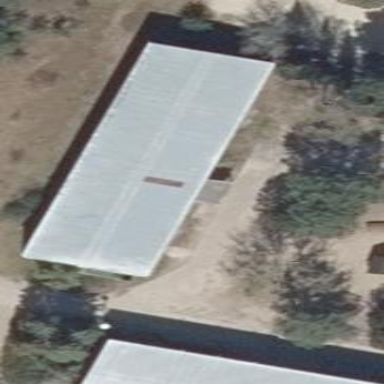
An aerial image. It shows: Flat roof building with grey roof.